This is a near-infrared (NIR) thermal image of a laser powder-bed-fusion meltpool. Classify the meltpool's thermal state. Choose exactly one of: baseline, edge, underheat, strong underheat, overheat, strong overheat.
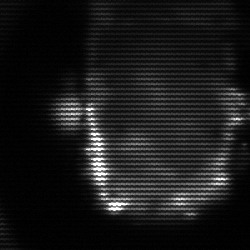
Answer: baseline